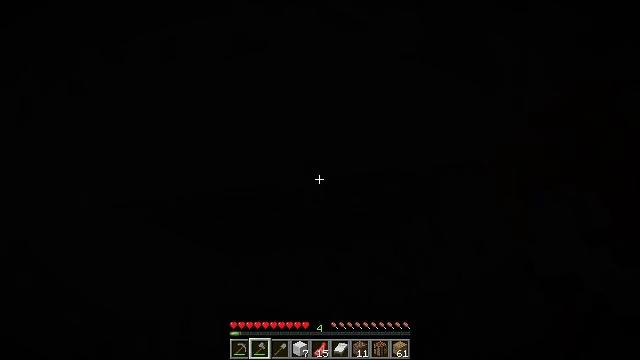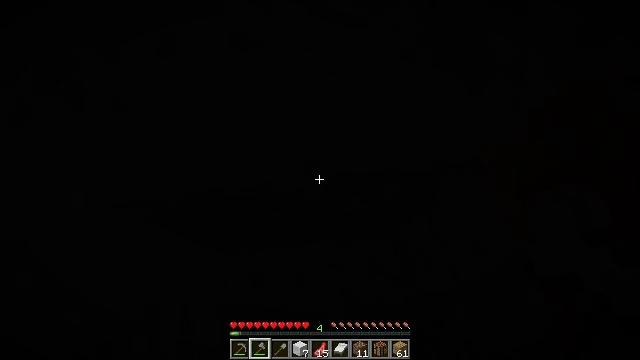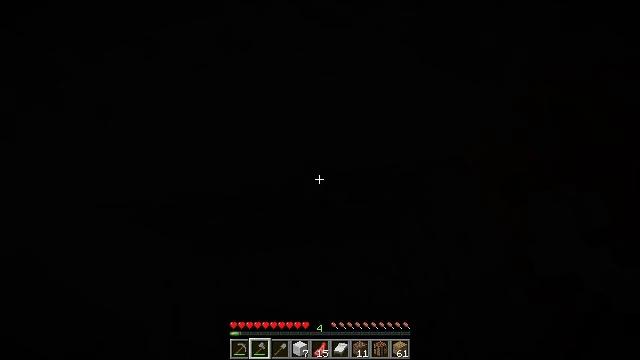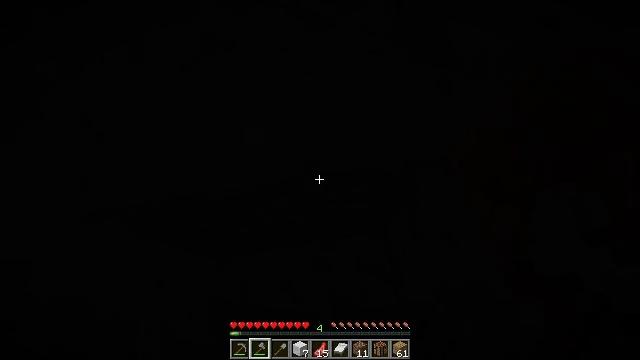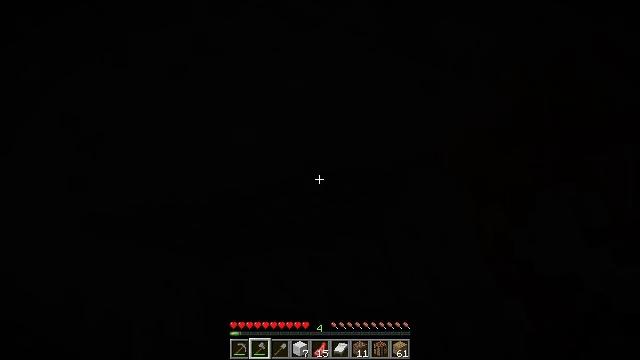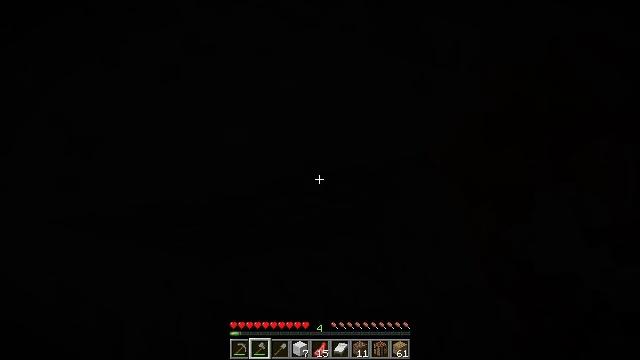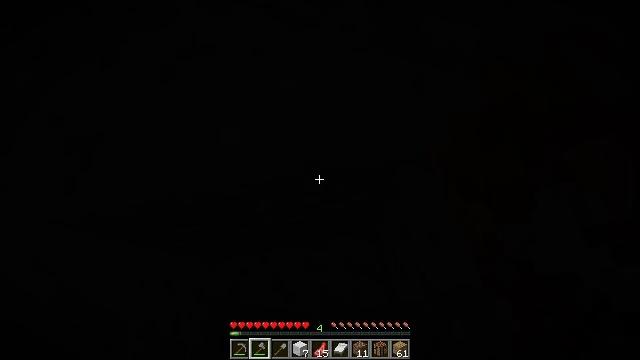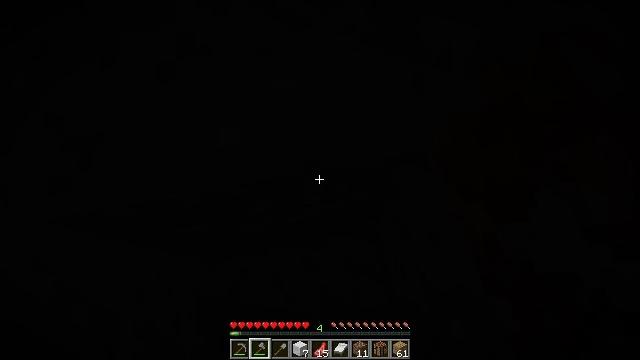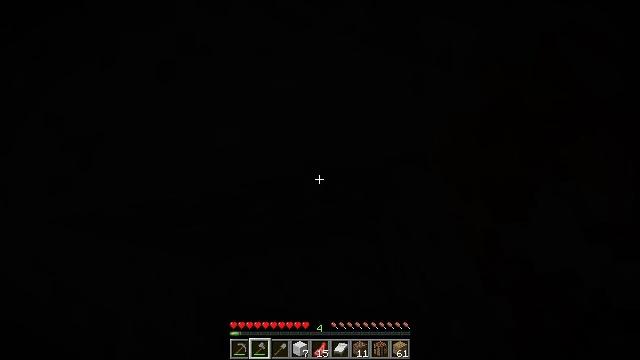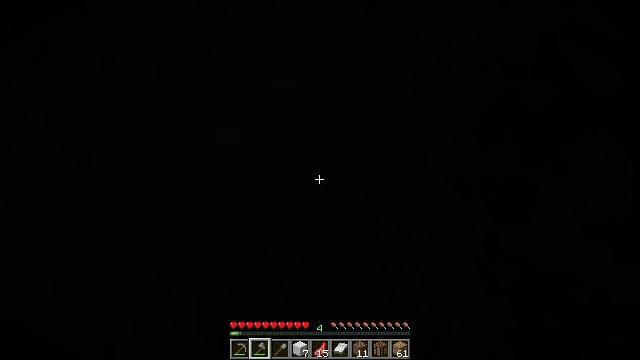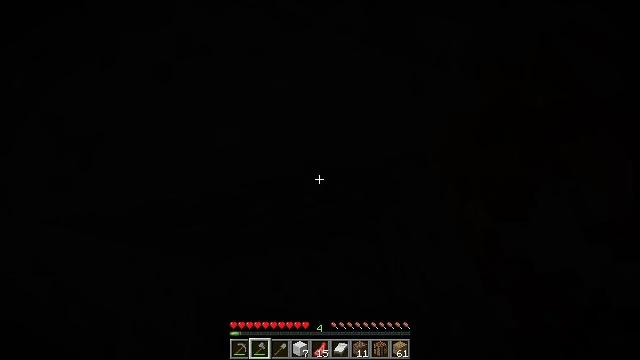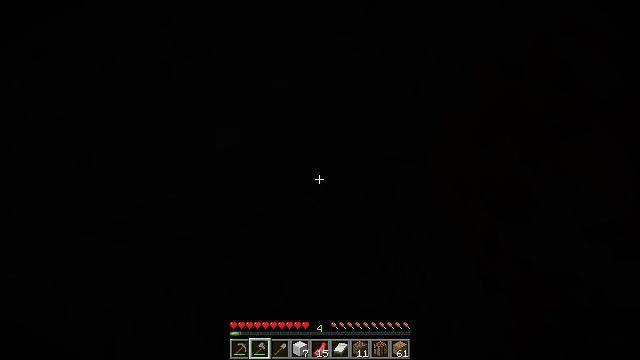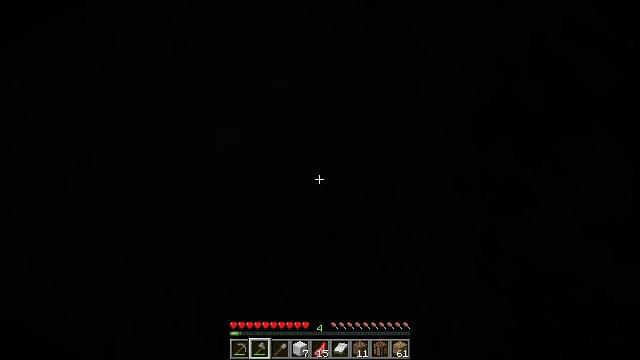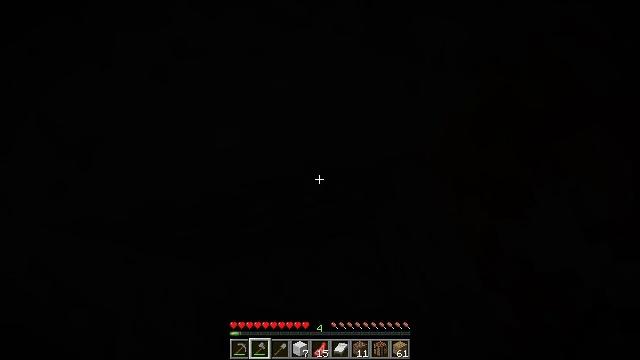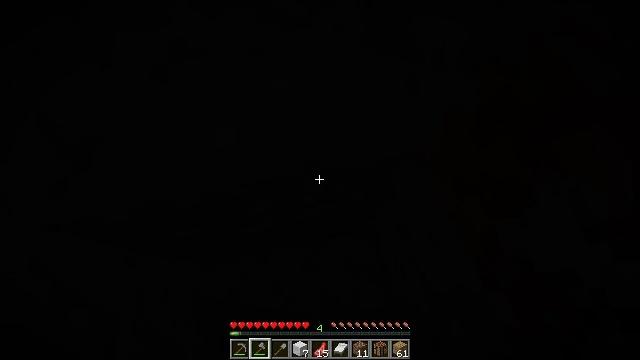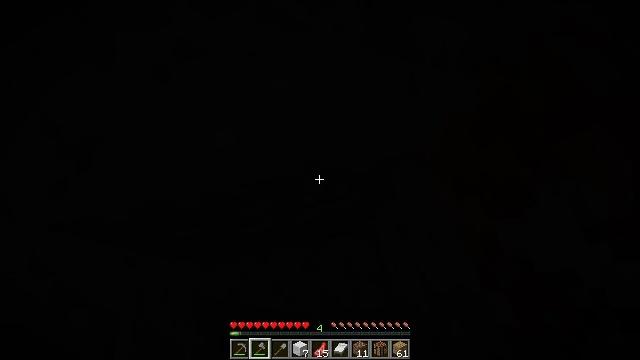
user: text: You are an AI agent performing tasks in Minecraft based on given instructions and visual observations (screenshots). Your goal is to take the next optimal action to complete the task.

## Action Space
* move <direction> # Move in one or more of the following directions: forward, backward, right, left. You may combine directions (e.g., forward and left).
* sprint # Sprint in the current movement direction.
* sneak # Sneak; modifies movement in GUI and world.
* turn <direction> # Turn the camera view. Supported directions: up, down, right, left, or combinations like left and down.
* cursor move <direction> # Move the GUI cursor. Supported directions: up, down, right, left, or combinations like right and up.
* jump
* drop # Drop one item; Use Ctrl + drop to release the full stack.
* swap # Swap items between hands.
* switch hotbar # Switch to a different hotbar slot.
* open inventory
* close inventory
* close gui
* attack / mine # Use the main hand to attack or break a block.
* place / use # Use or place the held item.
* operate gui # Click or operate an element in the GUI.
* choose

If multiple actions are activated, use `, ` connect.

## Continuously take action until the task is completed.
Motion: motion action
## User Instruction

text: Gather gravel by digging.
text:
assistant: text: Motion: move forward
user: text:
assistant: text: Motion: move forward, turn right
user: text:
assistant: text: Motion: move forward, turn right
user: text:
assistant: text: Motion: turn right
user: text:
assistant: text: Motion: no_op
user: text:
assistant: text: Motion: no_op
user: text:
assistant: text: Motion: no_op
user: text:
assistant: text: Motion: no_op
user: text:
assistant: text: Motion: no_op
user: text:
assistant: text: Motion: no_op
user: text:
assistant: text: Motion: no_op
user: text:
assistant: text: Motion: no_op
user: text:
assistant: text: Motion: no_op
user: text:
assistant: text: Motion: no_op
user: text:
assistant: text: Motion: no_op
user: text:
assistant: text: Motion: turn left
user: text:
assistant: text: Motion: turn left and up
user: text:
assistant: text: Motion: turn left and up
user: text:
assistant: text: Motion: turn left and up
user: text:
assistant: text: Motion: turn left and up
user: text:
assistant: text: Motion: turn left
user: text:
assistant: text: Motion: turn left
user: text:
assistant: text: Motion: turn left
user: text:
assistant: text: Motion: no_op
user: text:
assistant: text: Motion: no_op
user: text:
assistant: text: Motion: no_op
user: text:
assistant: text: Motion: no_op
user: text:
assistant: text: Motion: no_op
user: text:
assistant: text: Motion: no_op
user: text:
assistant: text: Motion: turn left